Aerial crown-view tile of a tropical tree (Barro Colorado Island, Panama), acquired 20250818:
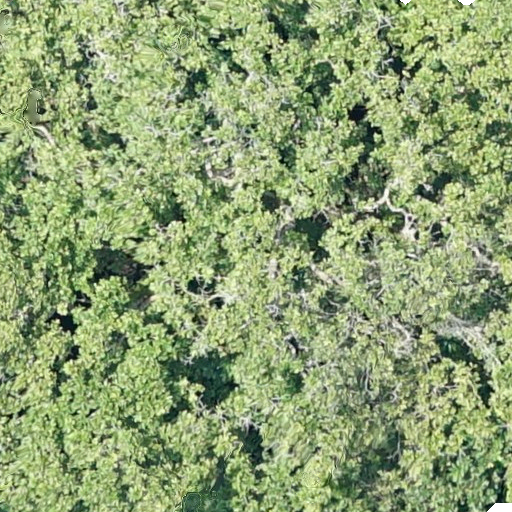
Species: Anacardium excelsum
GBIF accepted scientific name: Anacardium excelsum
Crown area: 581.272 m²